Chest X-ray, PA view. Patient: 23 years old, sex F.
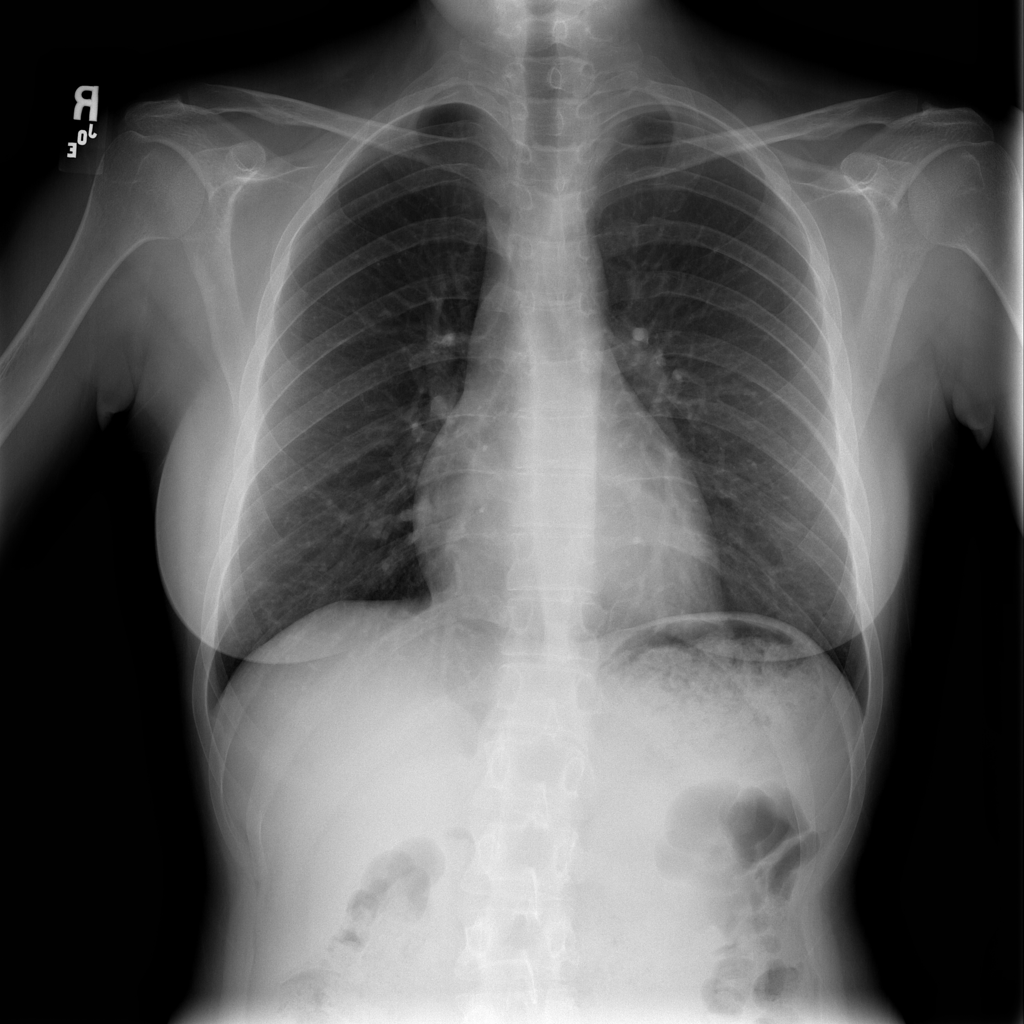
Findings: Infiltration